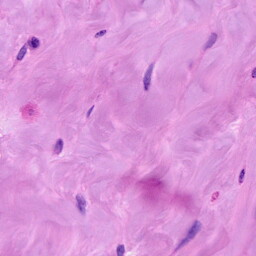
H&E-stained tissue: Breast